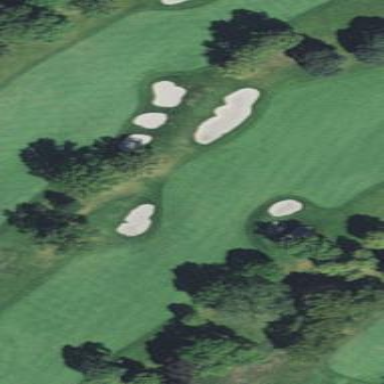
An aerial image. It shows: Well-maintained golf fairway within grassy area designated for the sport of golf.